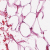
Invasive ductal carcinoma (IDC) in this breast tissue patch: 0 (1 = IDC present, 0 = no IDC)